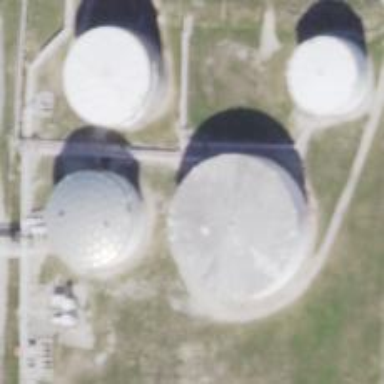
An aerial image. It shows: Storage tank which is man-made.